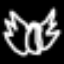
Label: angel